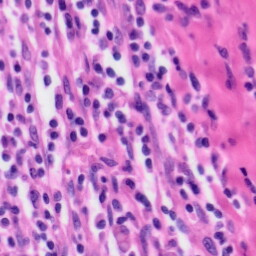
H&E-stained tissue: Tonsil